Field crop: maize
Growth stage: 2
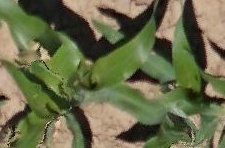
Species: maize